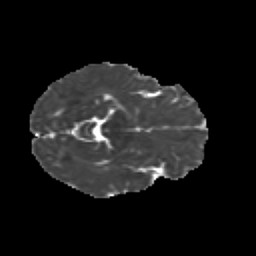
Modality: MD
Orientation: axial
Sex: male
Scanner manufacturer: siemens
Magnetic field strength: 3 T
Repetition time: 5 s
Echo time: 0.071 s